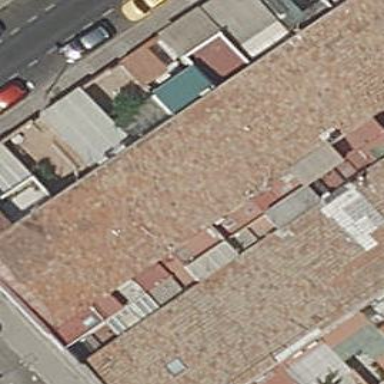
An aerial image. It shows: Building.